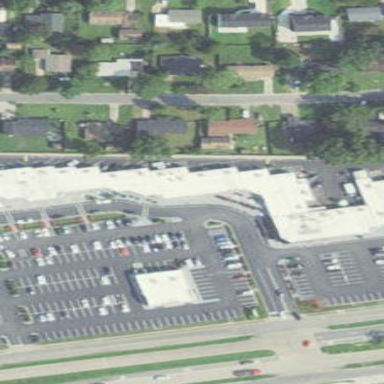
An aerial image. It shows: Commercial building.